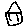
Label: house